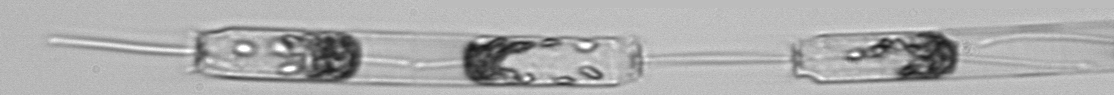
Label: Ditylum_brightwellii